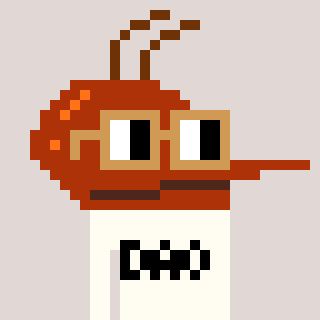
a pixel art character with square brown glasses, a mosquito-shaped head and a grayscale-colored body on a warm background